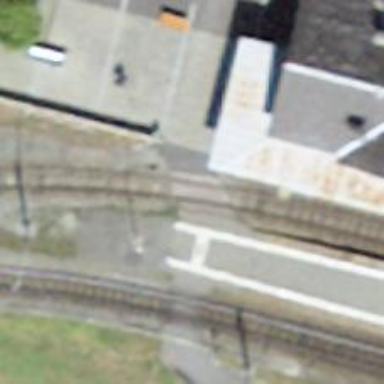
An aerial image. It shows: Level crossing along the railway.